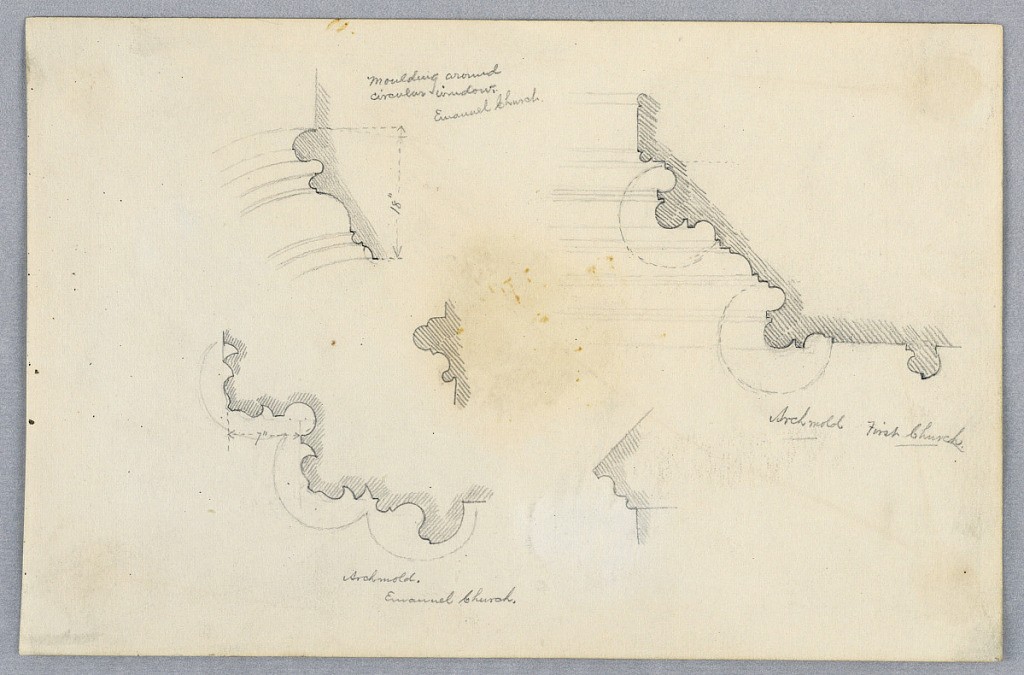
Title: Studies of Architectural Moldings
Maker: Arnold William Brunner, American, 1857–1925
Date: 1879-80
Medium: Graphite on paper
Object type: Drawing
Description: Studies of architectural moldings